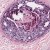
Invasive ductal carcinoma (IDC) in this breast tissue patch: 0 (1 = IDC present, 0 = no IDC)